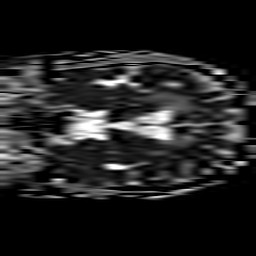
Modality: ADC
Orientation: coronal
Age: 60
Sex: male
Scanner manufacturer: philips
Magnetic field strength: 3 T
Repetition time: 3.08 s
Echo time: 0.076 s